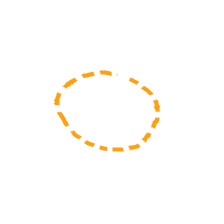
Shape: circle